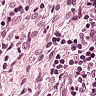
Metastatic tissue present: no